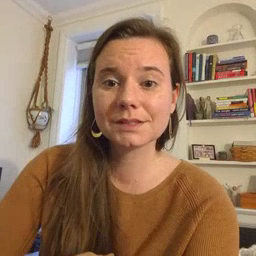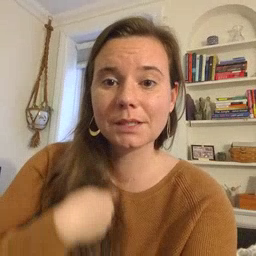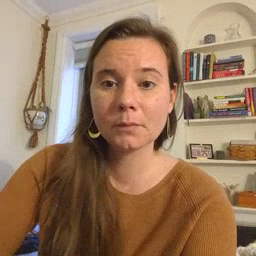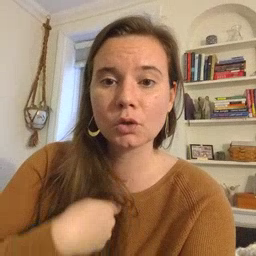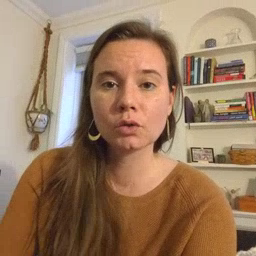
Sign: zipper